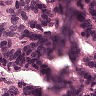
Metastatic tissue present: yes